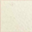
Piece: xx